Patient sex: M
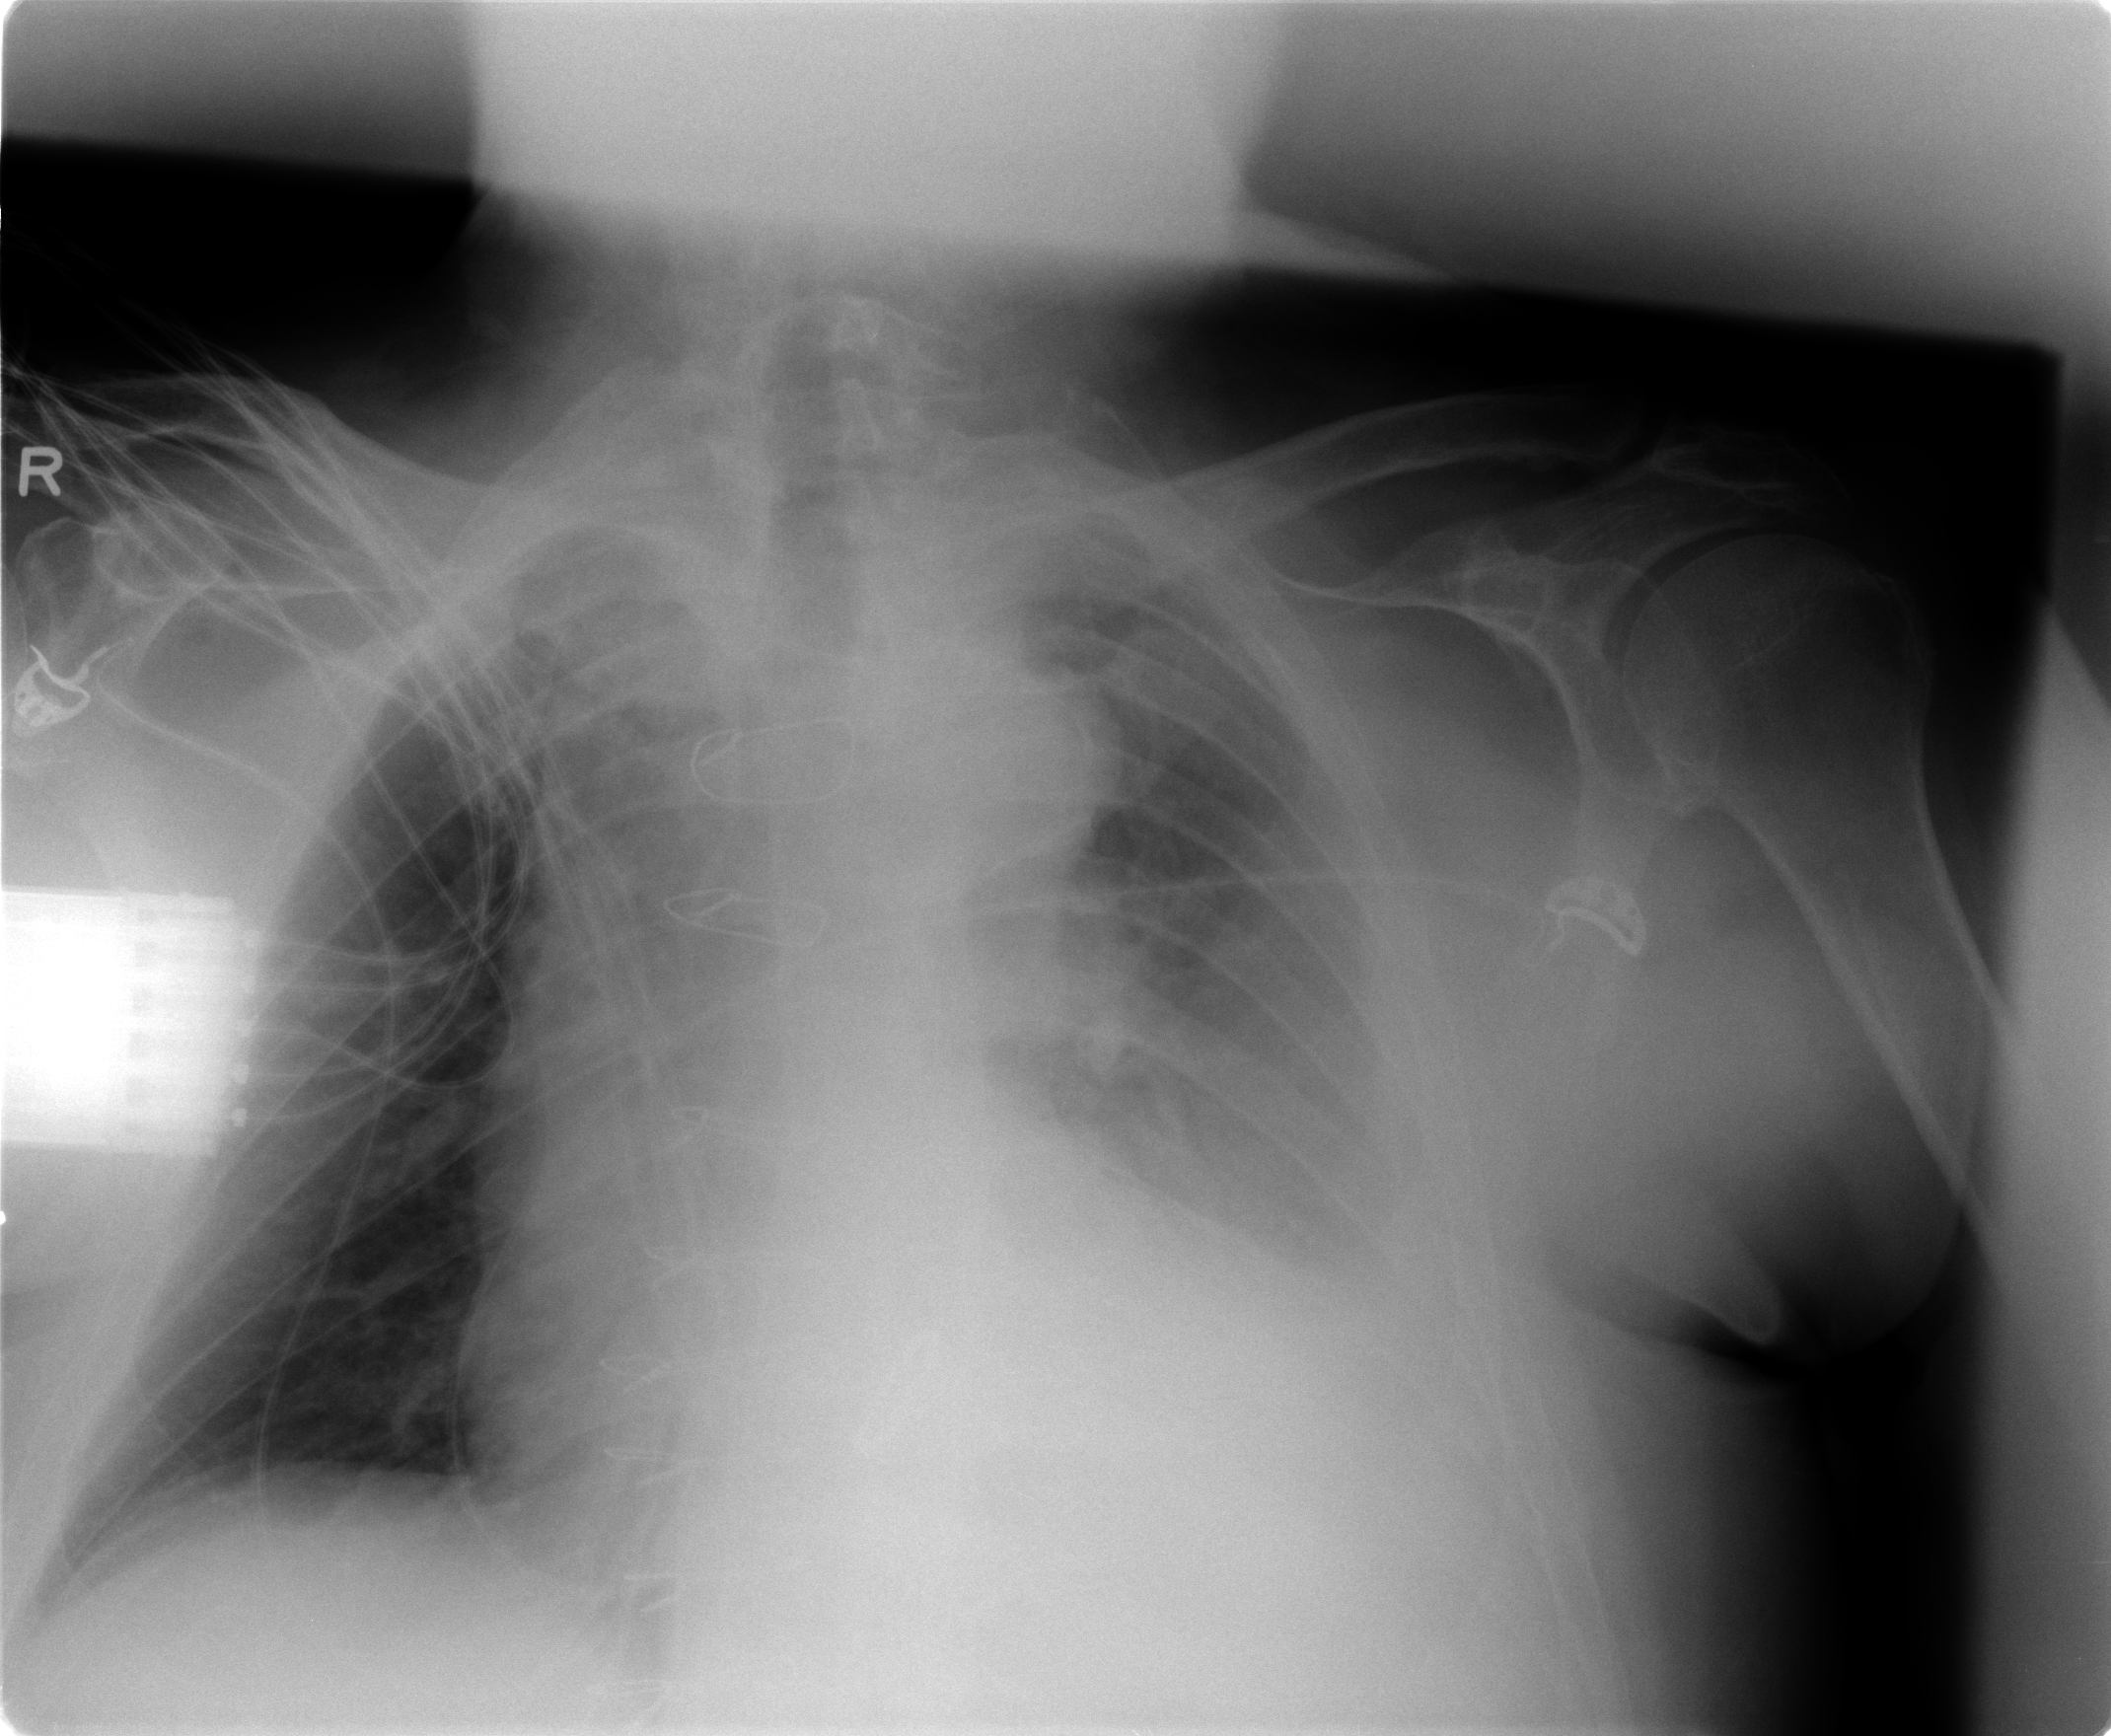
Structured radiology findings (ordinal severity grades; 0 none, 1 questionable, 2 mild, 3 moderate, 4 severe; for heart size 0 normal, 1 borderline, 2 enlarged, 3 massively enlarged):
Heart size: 2
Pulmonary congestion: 2
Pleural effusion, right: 0
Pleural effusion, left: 3
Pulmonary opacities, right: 0
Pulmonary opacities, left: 0
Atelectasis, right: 0
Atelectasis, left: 3